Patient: sex M, age 52
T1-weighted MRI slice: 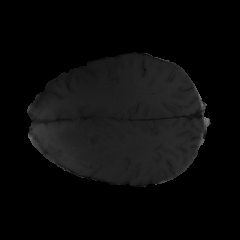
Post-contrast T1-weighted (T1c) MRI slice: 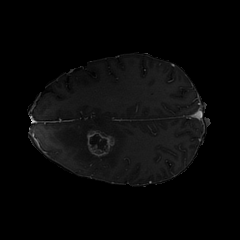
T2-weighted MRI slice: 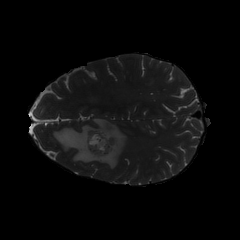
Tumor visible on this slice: yes
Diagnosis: Glioblastoma, IDH-wildtype
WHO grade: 4